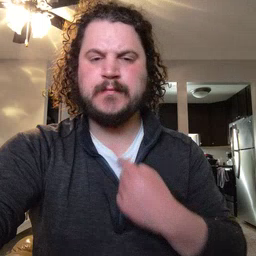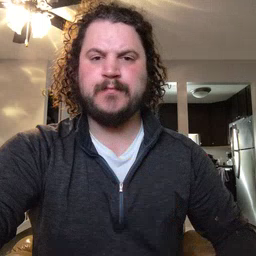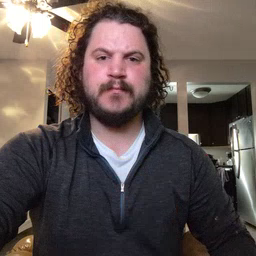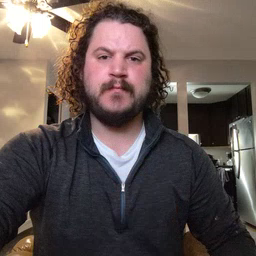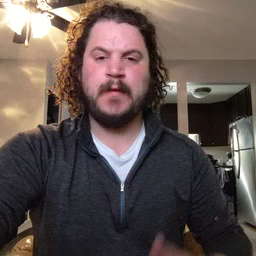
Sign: thirsty